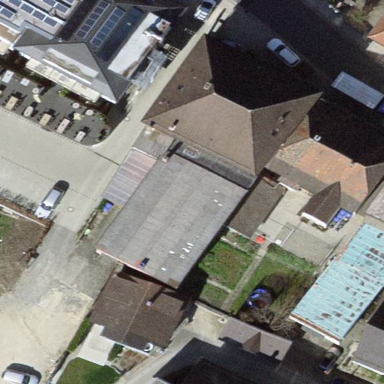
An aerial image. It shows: Building that houses restaurant.